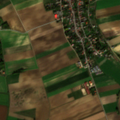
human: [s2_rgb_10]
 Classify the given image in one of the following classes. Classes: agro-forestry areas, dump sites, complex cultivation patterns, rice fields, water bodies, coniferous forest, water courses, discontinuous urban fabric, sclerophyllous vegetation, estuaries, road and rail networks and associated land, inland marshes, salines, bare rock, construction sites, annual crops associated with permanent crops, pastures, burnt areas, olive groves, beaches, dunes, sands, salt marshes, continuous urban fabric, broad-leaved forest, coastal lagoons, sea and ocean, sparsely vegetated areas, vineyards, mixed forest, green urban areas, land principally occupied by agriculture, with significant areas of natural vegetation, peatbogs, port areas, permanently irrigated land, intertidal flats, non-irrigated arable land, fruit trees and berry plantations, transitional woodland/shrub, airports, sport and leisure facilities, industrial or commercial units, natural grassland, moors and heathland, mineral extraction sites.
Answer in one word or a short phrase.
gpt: discontinuous urban fabric, non-irrigated arable land